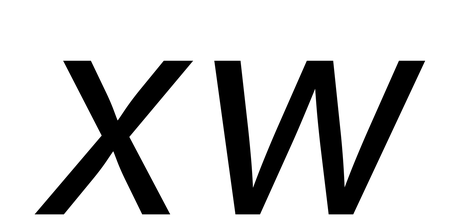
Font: Inter-Italic_Italic